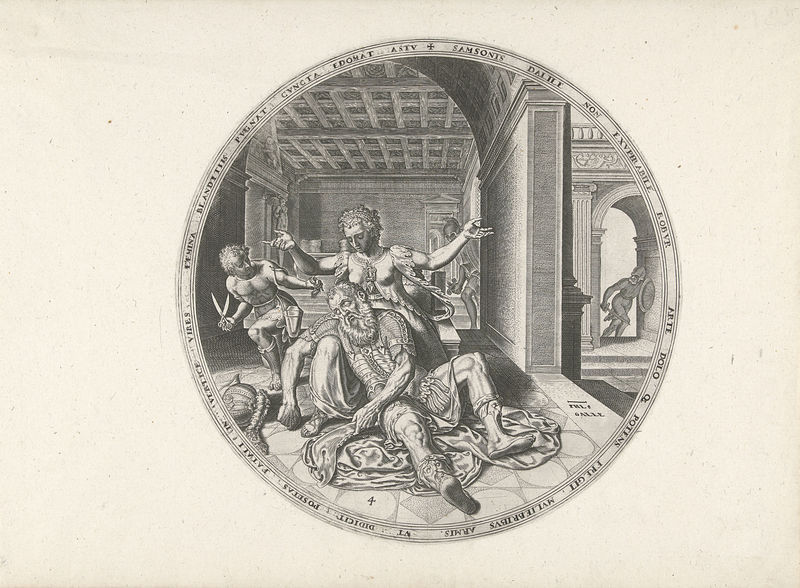
Titel: Delila knipt Simsons haar
Künstler: Philips Galle
Standort: Amsterdam
Institution: Rijksmuseum
Schlagwörter: kampf, mann, nackt, busen, frau, bart, wand, tod, tot, locken, rund, ruhe, alter mann, schild, schere, radierung, stich, fliesen, überfall, soldat, stiefel, krieger, kassettendecke, fenste, erschöpfung, attentat